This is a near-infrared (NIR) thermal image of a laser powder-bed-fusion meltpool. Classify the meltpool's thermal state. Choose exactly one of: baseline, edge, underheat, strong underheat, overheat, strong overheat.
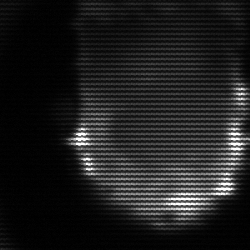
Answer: baseline